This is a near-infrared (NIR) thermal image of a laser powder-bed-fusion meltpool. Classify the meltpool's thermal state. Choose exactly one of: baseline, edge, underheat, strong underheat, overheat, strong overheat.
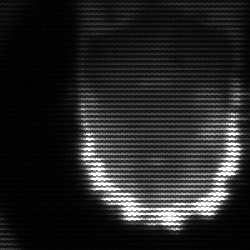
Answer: baseline